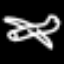
Label: airplane